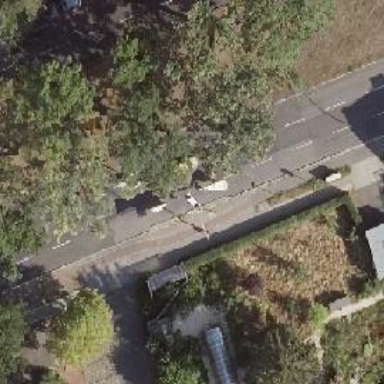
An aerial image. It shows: Primary highway with asphalt surface. There is cycle track on the right and parking lane on the right.